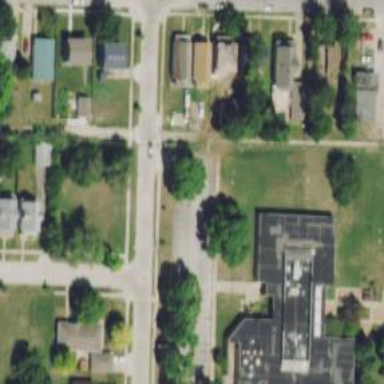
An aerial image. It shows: Alley classified as service road.